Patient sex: M
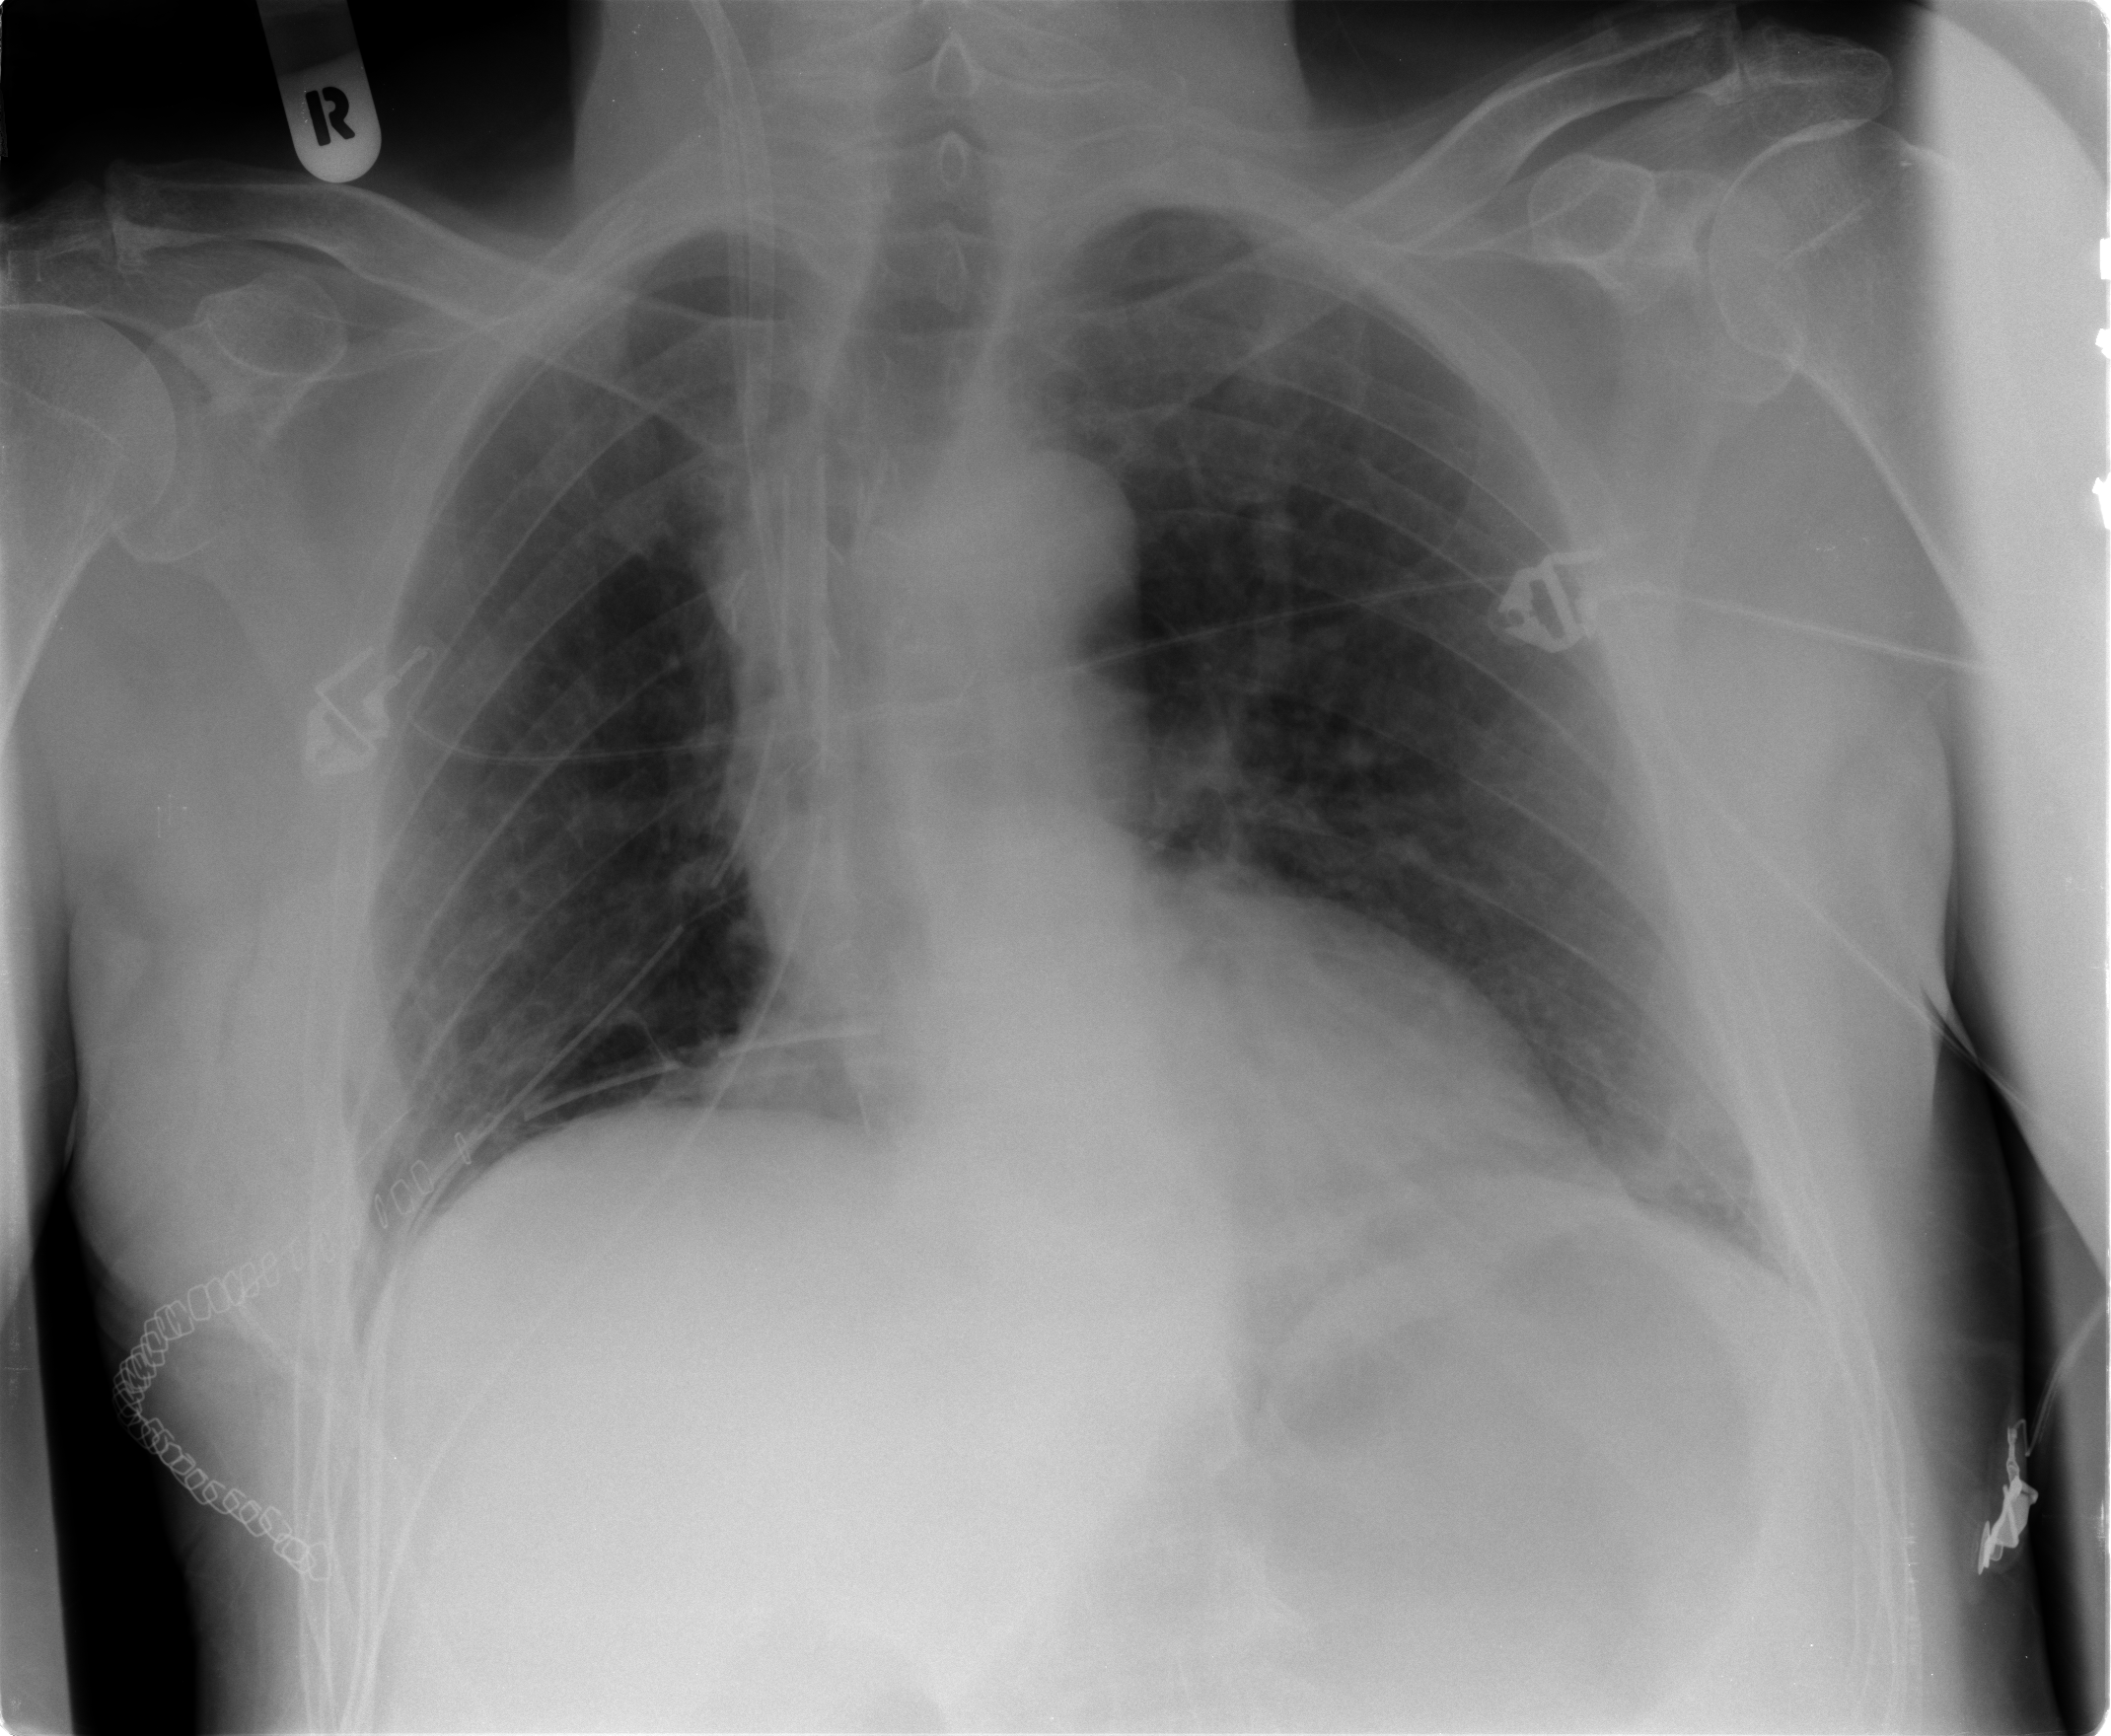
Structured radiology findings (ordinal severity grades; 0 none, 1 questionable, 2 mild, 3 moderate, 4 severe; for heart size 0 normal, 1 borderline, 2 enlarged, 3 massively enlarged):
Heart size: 0
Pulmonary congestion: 2
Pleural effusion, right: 0
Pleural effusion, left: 0
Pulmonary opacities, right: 1
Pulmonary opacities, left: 1
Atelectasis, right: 0
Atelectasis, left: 0